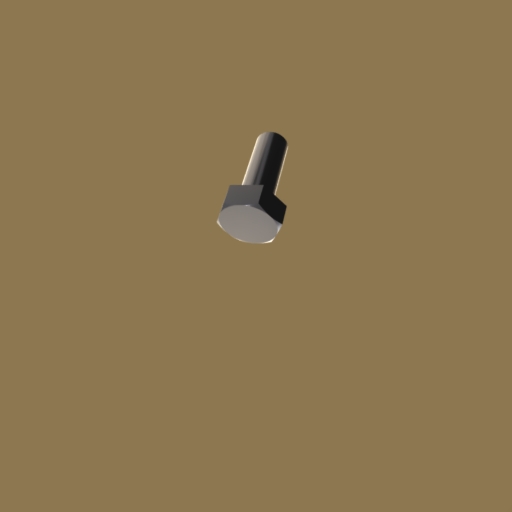
Label: bolt